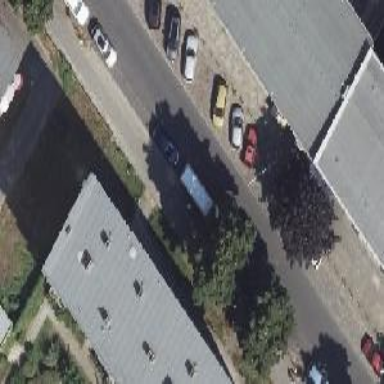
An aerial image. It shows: Parking available on the street side.